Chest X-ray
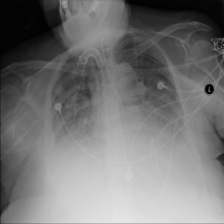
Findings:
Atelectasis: negative
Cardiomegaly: negative
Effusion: positive
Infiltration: positive
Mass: negative
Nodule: negative
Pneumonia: negative
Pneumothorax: negative
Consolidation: negative
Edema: negative
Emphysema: negative
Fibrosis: negative
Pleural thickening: negative
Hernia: negative